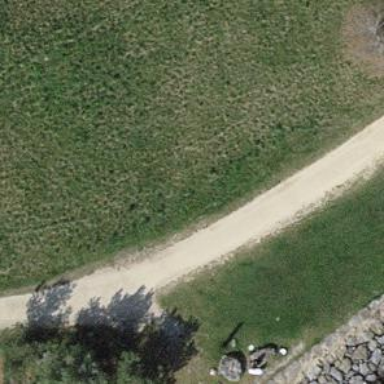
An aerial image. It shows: Pedestrian road.